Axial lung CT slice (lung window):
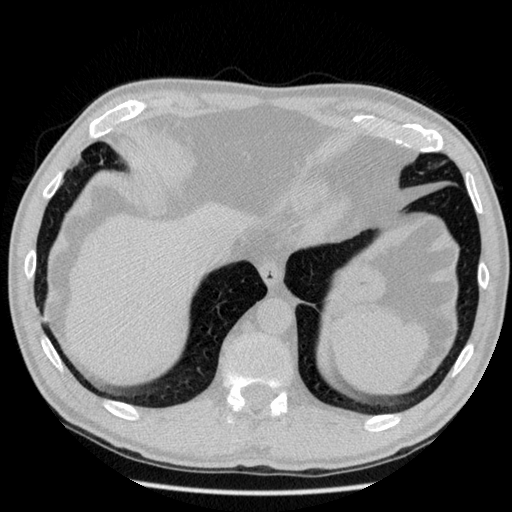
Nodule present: no